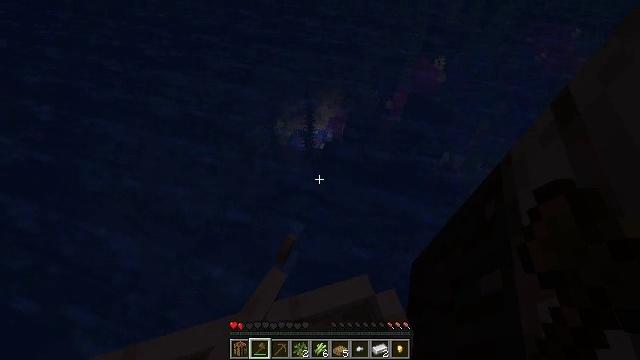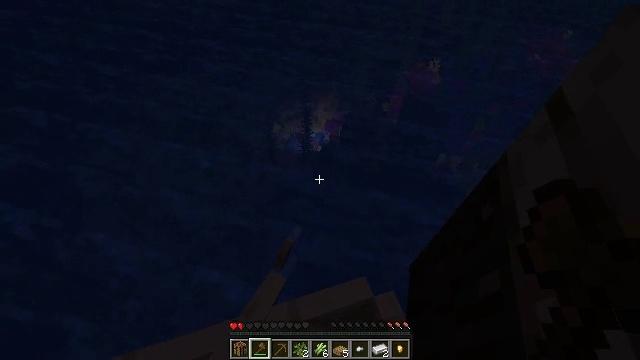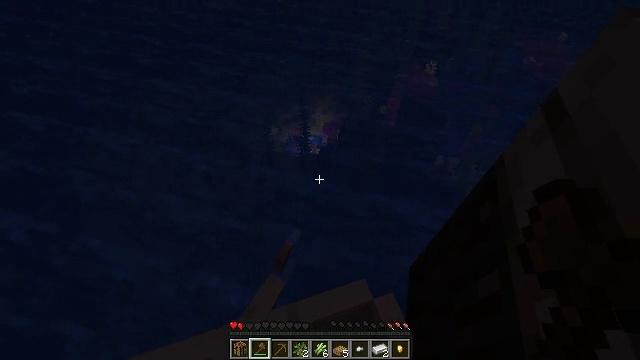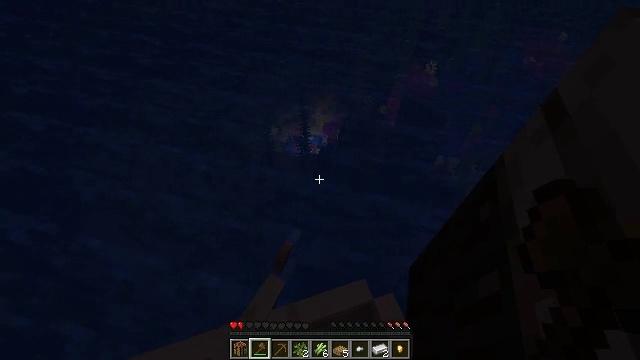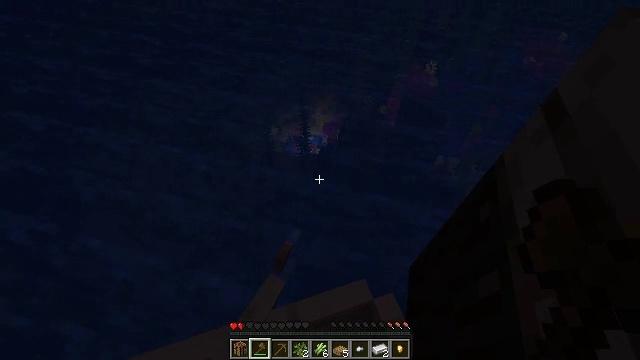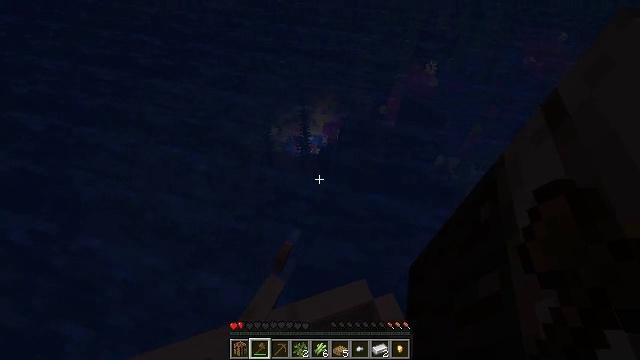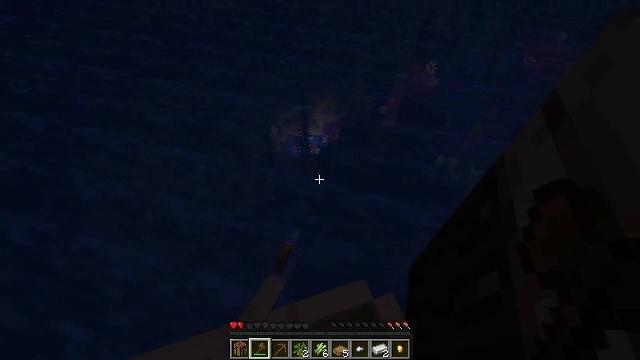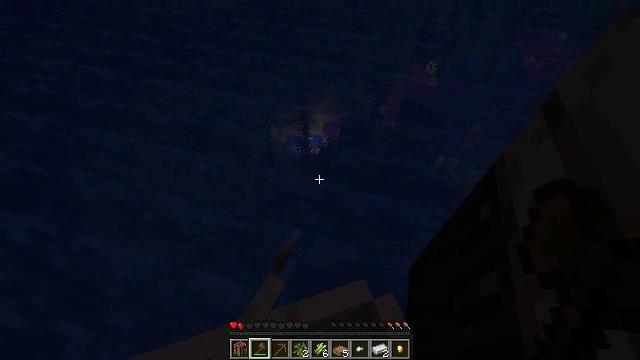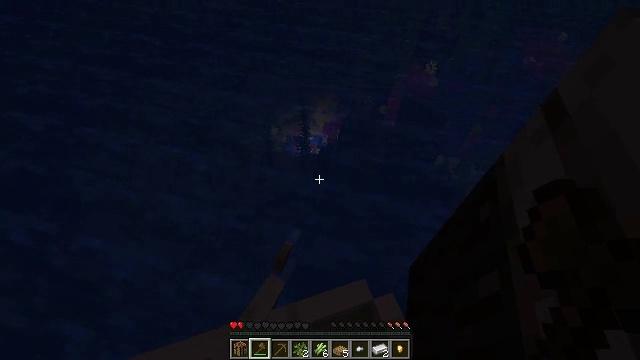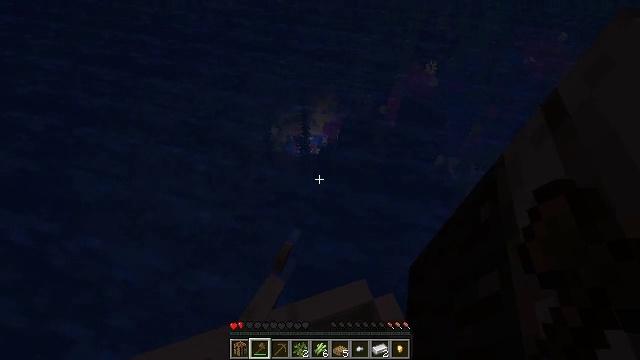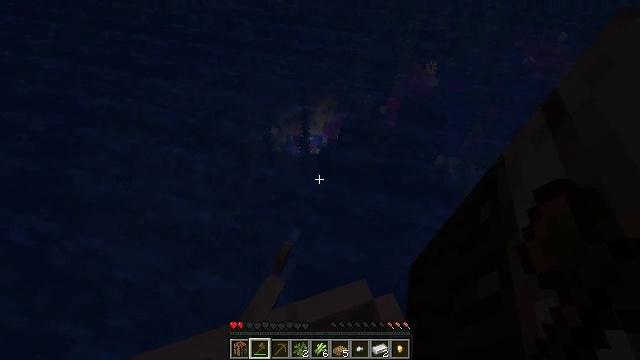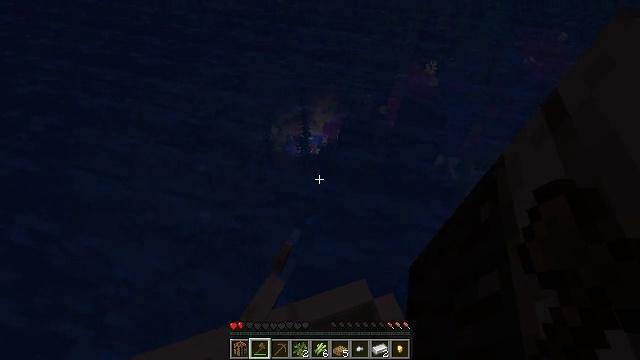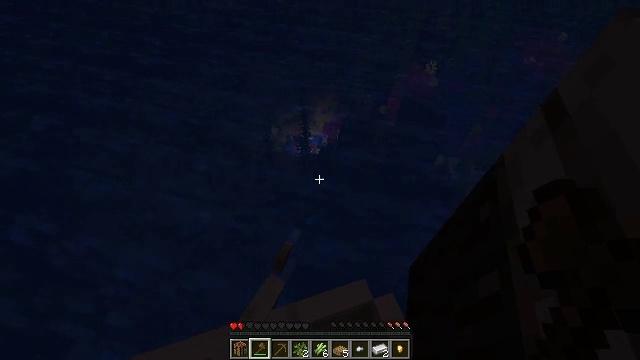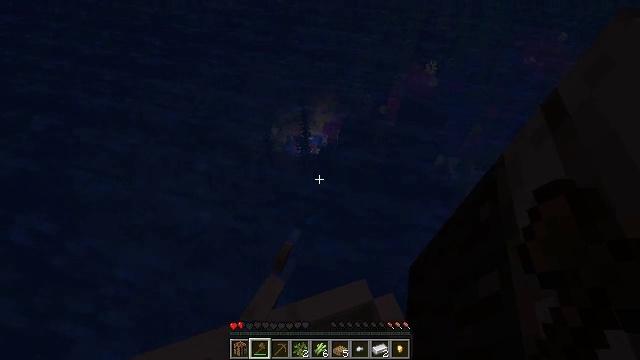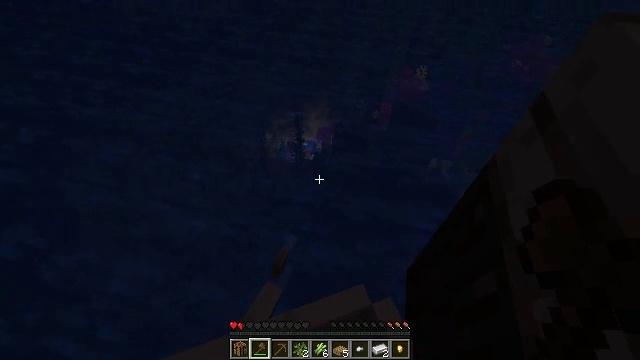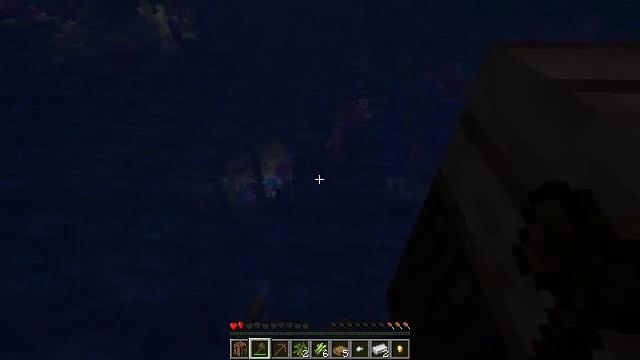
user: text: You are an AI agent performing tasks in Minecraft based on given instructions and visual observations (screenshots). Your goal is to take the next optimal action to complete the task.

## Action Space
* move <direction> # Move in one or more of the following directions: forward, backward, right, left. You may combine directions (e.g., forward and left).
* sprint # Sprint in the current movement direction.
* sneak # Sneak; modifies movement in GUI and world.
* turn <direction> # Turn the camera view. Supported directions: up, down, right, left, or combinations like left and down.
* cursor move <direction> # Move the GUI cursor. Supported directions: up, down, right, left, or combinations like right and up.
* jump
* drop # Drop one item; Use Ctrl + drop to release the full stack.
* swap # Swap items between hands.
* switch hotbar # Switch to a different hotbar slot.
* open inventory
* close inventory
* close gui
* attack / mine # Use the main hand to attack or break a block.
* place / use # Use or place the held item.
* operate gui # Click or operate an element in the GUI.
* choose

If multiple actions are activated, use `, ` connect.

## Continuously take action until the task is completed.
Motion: motion action
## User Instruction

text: Mine the spruce slab.
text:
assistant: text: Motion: no_op
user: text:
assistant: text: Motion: no_op
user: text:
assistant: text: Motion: no_op
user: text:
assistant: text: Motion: no_op
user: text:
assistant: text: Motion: no_op
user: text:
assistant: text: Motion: no_op
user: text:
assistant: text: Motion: no_op
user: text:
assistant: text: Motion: no_op
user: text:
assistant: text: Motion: no_op
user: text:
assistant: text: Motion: no_op
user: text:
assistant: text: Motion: no_op
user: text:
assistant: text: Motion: no_op
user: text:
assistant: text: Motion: no_op
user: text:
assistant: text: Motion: turn right and up
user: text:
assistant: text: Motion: turn right and up
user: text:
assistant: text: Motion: turn right and up
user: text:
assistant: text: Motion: no_op
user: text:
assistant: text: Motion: no_op
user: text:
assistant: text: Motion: no_op
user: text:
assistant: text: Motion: no_op
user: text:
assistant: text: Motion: no_op
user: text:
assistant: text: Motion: turn up
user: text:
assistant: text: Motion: turn right and up
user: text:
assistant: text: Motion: turn right and up
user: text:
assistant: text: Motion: turn right and up
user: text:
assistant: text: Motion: turn right and up
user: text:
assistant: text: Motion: no_op
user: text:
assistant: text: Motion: turn up
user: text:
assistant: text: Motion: turn up
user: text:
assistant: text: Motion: no_op